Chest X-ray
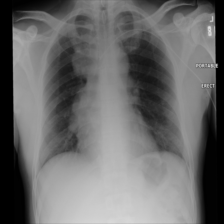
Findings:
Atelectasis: negative
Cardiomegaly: negative
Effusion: negative
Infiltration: negative
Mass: positive
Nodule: negative
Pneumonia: negative
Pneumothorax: negative
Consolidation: negative
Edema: negative
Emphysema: negative
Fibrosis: negative
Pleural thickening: negative
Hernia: negative